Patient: sex M, age 61
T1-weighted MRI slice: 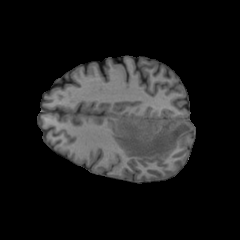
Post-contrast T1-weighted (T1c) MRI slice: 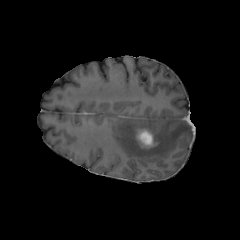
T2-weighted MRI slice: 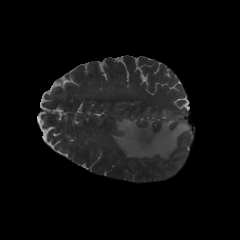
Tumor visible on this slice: yes
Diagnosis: Glioblastoma, IDH-wildtype
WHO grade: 4